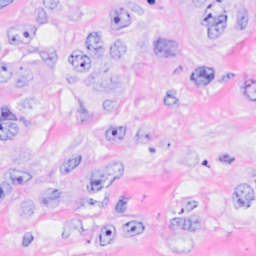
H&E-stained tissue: Breast